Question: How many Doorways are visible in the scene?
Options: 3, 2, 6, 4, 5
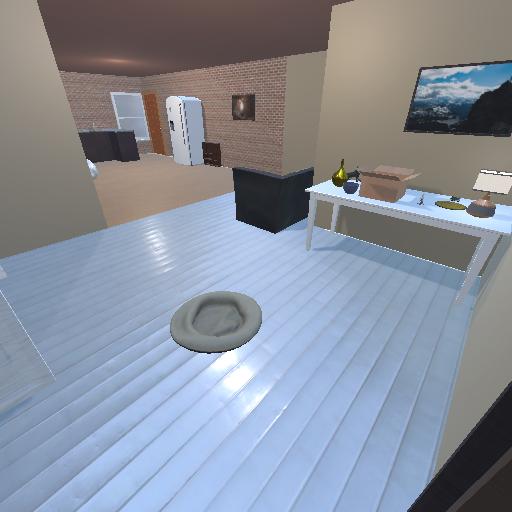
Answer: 3